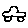
Label: car